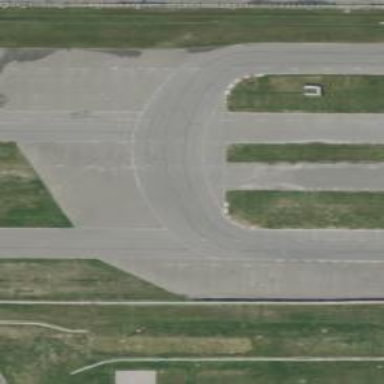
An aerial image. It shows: Motor sport raceway.